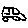
Label: car